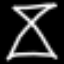
Label: hourglass